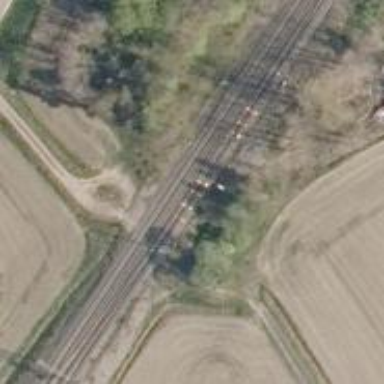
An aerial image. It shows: Continuous rail railway with electrified contact line.